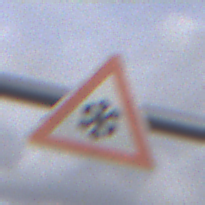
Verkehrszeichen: SchneeOderEisglaette
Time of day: MorningAfternoon
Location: Outdoor (Suburban)
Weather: PartlyCloudy
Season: NotSpecified
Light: Natural